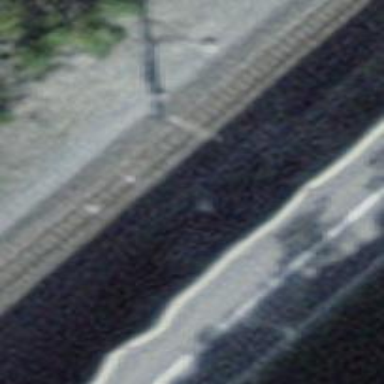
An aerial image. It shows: Railway signal.